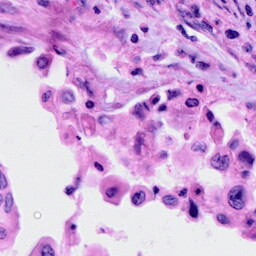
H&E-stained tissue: Cervix